Chest X-ray. View position: PA
Patient age: 56
Patient sex: M
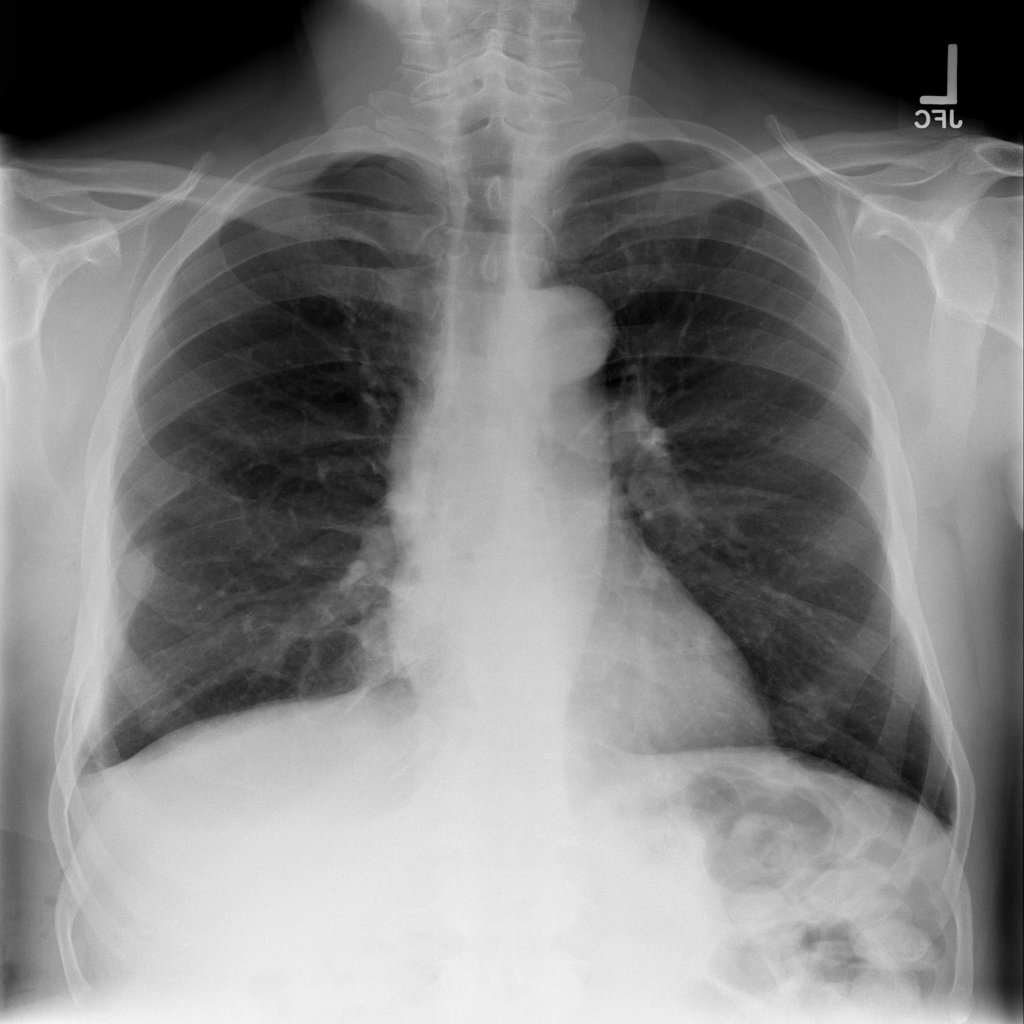
Finding: Pneumothorax